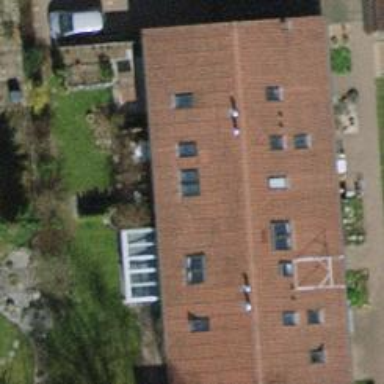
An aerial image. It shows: Building with tile roof.